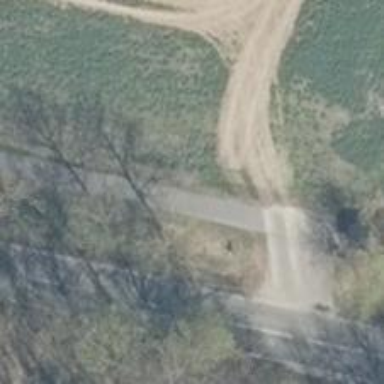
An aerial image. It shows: Asphalt cycleway.